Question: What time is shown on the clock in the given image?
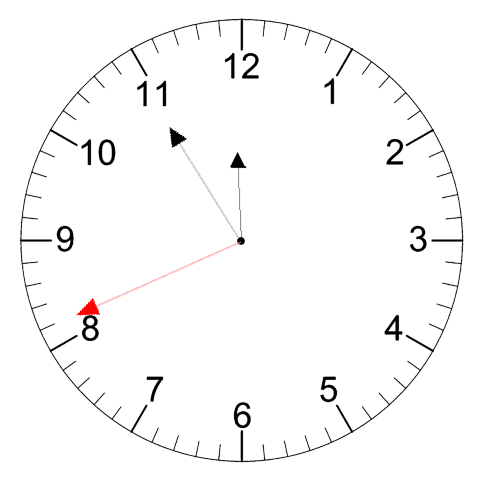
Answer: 11:54:41